Question: I want to access my folder that contains Image files.
The folder is located inside my project. Here is the look on my Explorer:
[]
I am not able to access it through code when I do the following: 'Vanilla_Icons_Installer.Images'.
How can I access 'Image1.png' inside 'Images' folder by doing 'PreviewPicture.Image = path'?
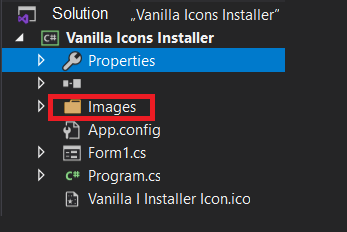
Answer: In you can use a inside your XAML like this:
'''
<Image x:Key="Image" Source="../Images/Image1.png" />
'''
But in your screenshot I see that you are using and you want to set it through code.
Therefore you could try this:
'''
PreviewPicture.Image = Image.FromFile(
Path.Combine (
Path.GetDirectoryName (Assembly.GetExecutingAssembly().Location),
"Images/Image1.png"));
'''
Don't forget to set the 'Copy to Output directory' option to e.x. "Copy if newer" for your Image file.
The above code will create a Images directory in your folder with the image inside.